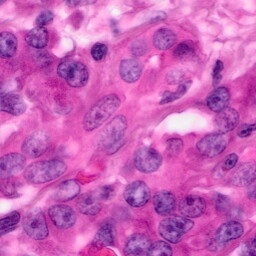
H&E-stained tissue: Pancreatic